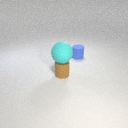
small brown rubber cylinder below large cyan rubber sphere